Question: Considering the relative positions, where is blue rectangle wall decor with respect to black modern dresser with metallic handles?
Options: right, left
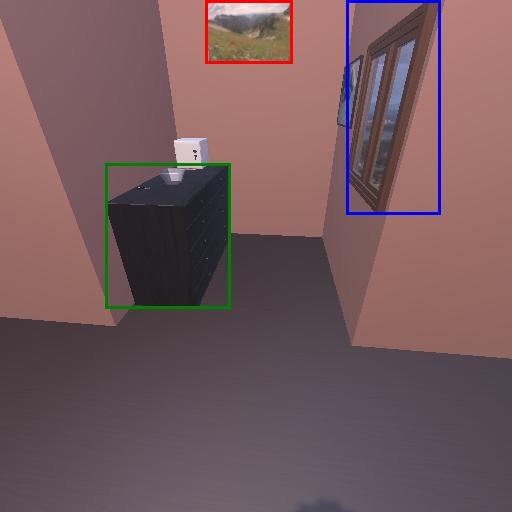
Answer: right